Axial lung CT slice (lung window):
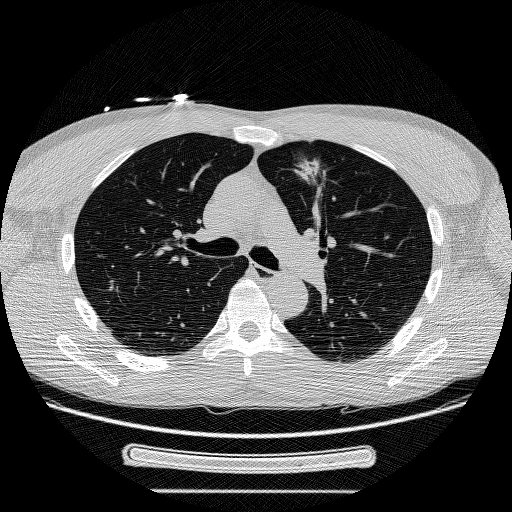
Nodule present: yes
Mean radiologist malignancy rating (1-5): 4.333